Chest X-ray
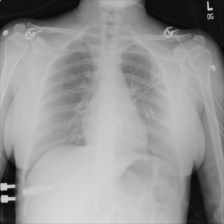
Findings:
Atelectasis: negative
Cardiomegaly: negative
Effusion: negative
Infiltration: negative
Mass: negative
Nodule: negative
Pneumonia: negative
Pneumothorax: negative
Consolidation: negative
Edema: negative
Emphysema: negative
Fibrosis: negative
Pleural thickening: negative
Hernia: negative